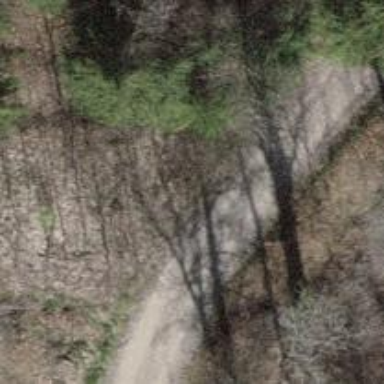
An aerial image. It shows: Service road with compacted grade2 track type surface.